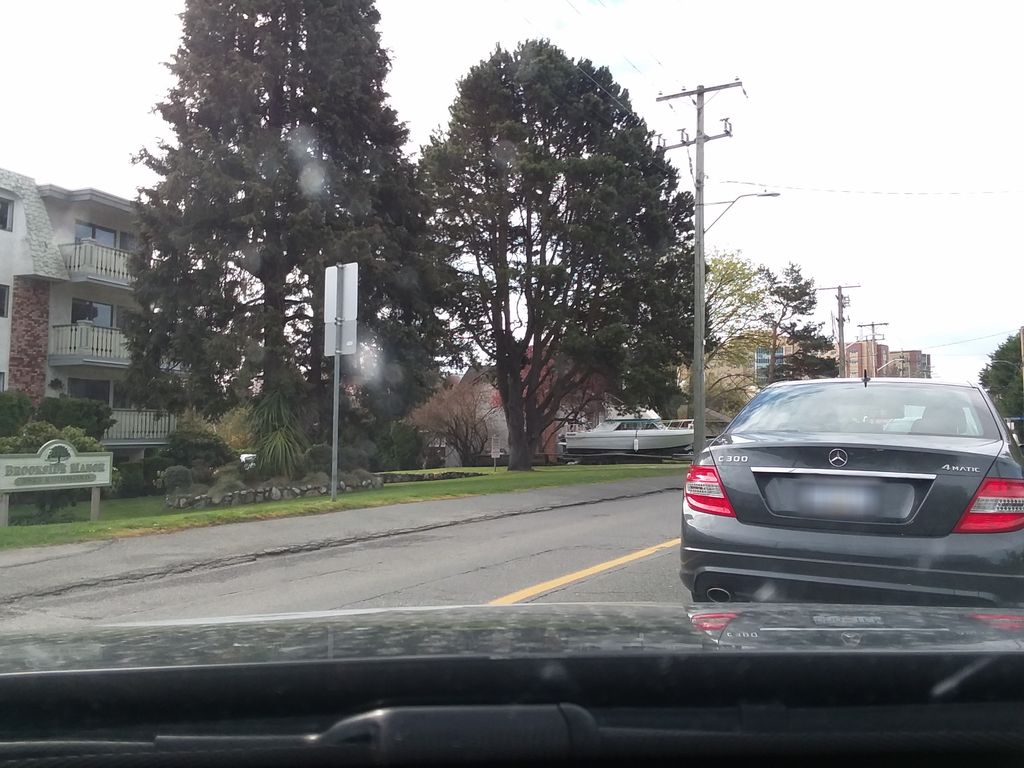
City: victoria